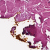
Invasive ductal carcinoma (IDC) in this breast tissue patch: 0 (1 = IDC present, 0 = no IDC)